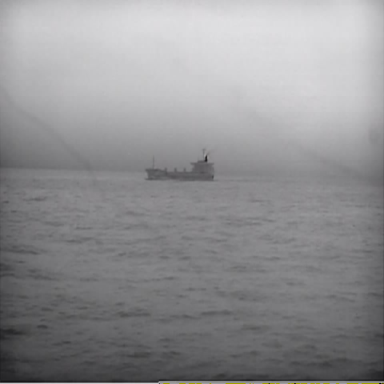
There is a liner in the infrared image.